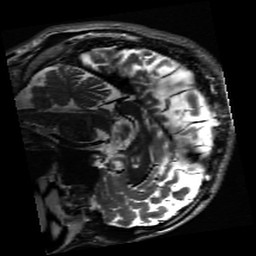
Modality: inplaneT2
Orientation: sagittal